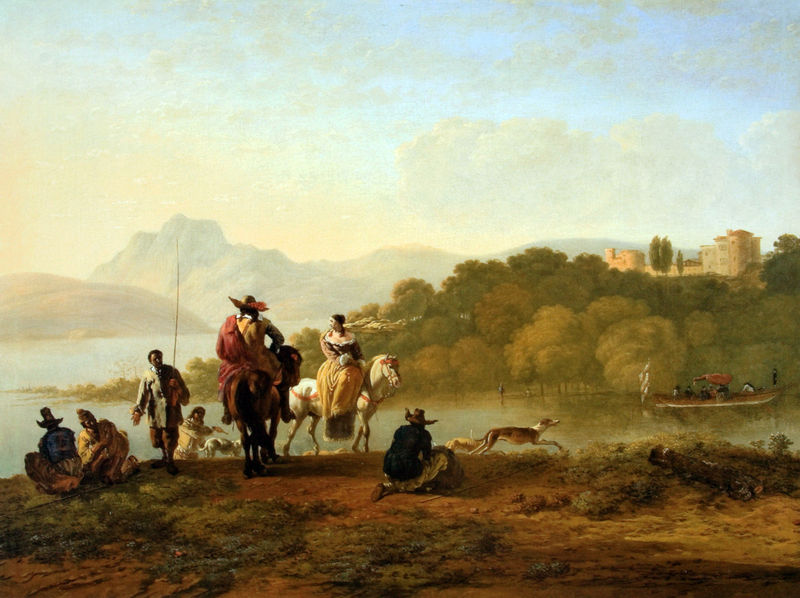
Titel: Italienische Landschaft mit Jagdgesellschaft und Anglern
Künstler: Karel Dujardin
Standort: Wien
Institution: Kunsthistorisches Museum, Gemäldegalerie
Schlagwörter: baum, berg, blau, felsen, gemälde, himmel, mann, meer, umhang, wasser, weiß, wolken, bäume, fluss, gelb, grün, landschaft, menschen, see, sitzen, stadt, ufer, abend, braun, bunt, frau, hell, hut, hüte, licht, männer, orange, rücken, dame, gebäude, gras, hund, hunde, rot, schloss, tiere, wiese, gesellschaft, ast, bach, dämmerung, erde, gräser, horizont, hügel, wind, gewässer, sonne, sträucher, boden, insel, adel, pflanzen, gebeugt, rosa, wald, bauern, boot, kahn, pferd, pferde, reiter, turm, zypressen, bewölkt, reiten, reiterin, zügel, spanien, schiff, sommer, italien, stab, berge, gebirge, dunst, nebel, pause, rast, impression, foto, ruine, burg, kanu, festung, angel, fürst, jagd, schimmel, damensitz, dogge, windhund, adlige, fähre, baumstumpf, azur, angler, fahrt, sandsturm, gondel, hackert, fra, hunf, provinz, himmell, frauensitz, ranker